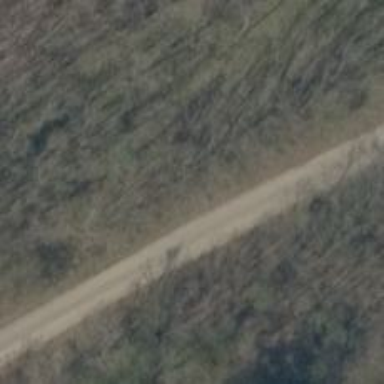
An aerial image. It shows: Track with grade 2 gravel surface.